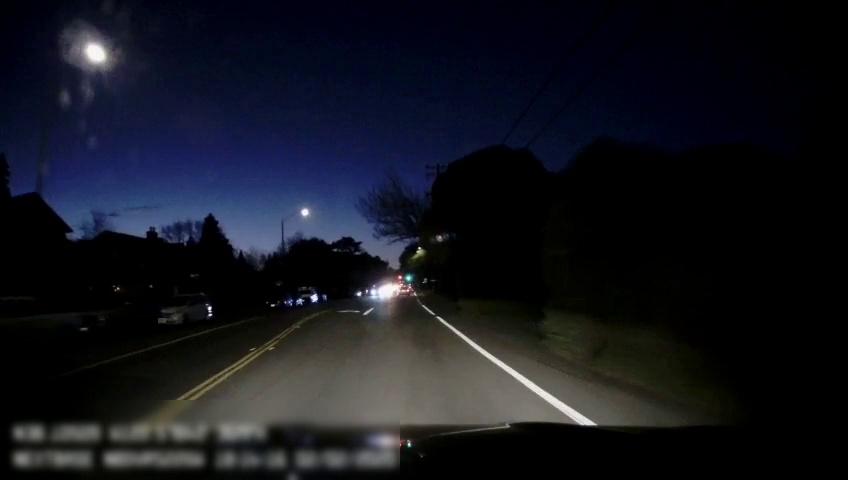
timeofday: Night
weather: Other
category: Drivable Space
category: Vehicles | Car
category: Vehicles | SUV
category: Vehicles | SUV
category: Vehicles | Truck
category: Vehicles | SUV
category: Vehicles | Van
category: Vehicles | Car
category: Vehicles | Car
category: Vehicles | SUV
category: Vehicles | Car
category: Lanes | Current Lane
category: Lanes | Opposite Lane
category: Lanes | Opposite Lane
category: Lanes | Current Lane
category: Lanes | Current Lane